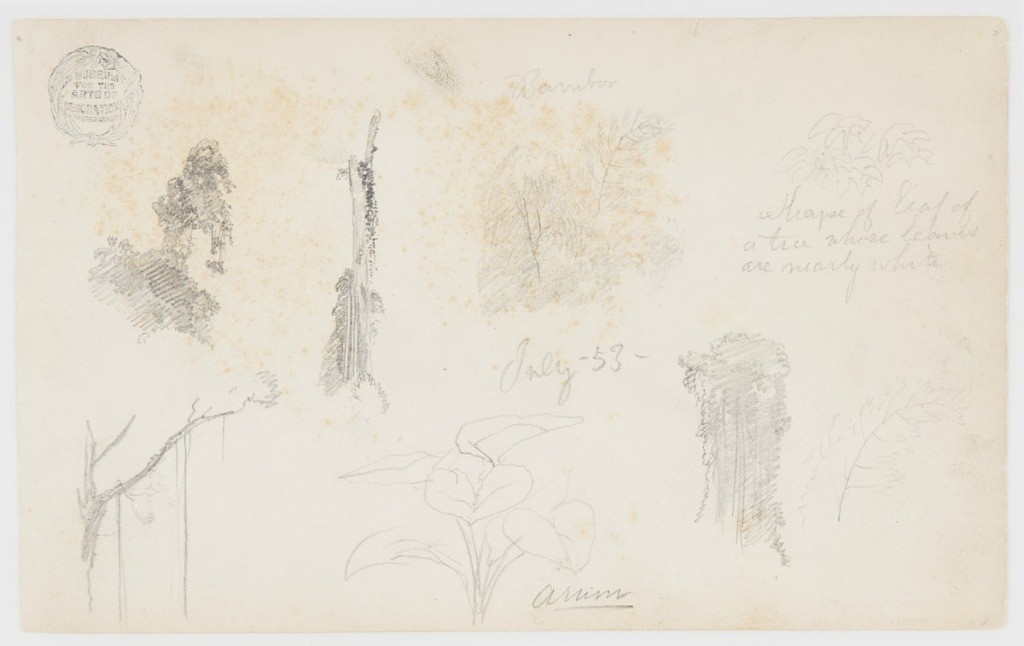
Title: Botanical Sketches, Colombia
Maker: Frederic Edwin Church, American, 1826–1900
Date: July 1853
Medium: Graphite on off-white wove paper
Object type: Drawing
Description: Botanical sketches from Colombia showing views of bamboo, arum, a tree branch, and other details. At upper left, two trees are shown covered in vines and other parasitic plants. At upper center, a grove of bamboo plants are lightly sketched, with one plant prominently visible. At upper right, a group of leaves are included above a bamboo plant and another overgrown tree at lower right. The leaves of an arum plant are visible at lower center, while a tree branch with vines is included at lower left.

Verso: Landscape sketch showing a loosely rendered view of a high elevation plain in Colombia surrounded by mountains. A range of rugged hills stretches across the foreground, while the flat plain occupies the middle distance. In the background, a range of sharp mountains forms a rolling horizon.